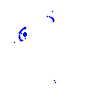
Particle: proton